Question: With some help from you QT sages, I was able to implement this window, with the desired layout and resizeability behavior. Now I have another interesting problem.
I want my entire window to have a "repeat-xy" seamless pattern. If I apply it to a simple window without layout and internal widgets, it works perfectly. I do however, now have a "tree" of widgets within widgets, and I can't set the stylesheet to draw my seamless background image to each and every one, cause it looks unnatural. The image must be underlying to all the widget topology I have. The problem is, it's invisible when i apply it to the bottom all-window-covering widget because it has widgets on top of it.
Is there a solution? maybe "transparent widgets" that can contain visible widgets?

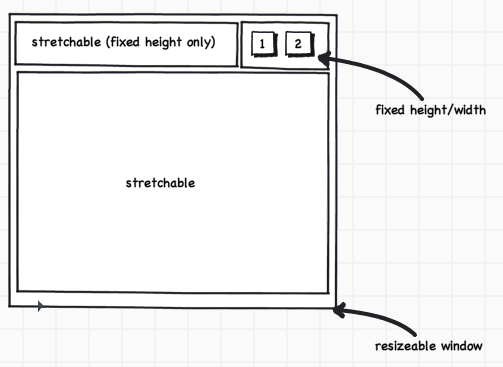
Answer: I made the following using only CSS, there's a QPlainTextEdit, two QPushButton and a QLineEdit. In the image i added a red border to the QPlainTextEdit only so it can be seen, the rules are the following
'''
QWidget#Form{
background-image: url(:/img/elephant_pattern.gif);
}
QPlainTextEdit{
background:transparent;
border:1px solid red;
}
'''
As you can see all i had to was setting background transparent in the widgets i wanted.